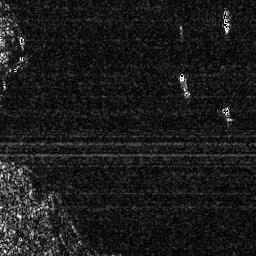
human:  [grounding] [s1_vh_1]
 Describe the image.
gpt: In the satellite image, there is  <ref>2 small ship </ref> <box>[[68, 27, 75, 38, 0], [85, 40, 91, 48, 0]]</box> located at right,  <ref>1 small ship </ref> <box>[[85, 2, 89, 13, 0]]</box> located at top right.